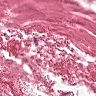
Metastatic tissue present: no